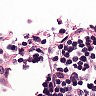
Metastatic tissue present: no